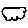
Label: cloud